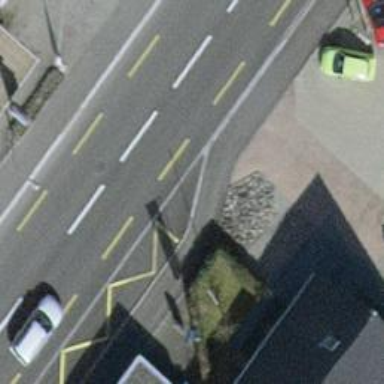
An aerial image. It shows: Sidewalk along the footway.